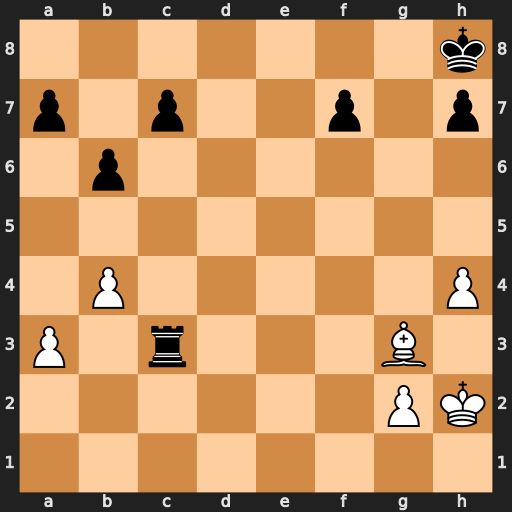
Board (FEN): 7k/p1p2p1p/1p6/8/1P5P/P1r3B1/6PK/8
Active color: w
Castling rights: -
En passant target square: -
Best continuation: Be5+ Kg8 Bxc3